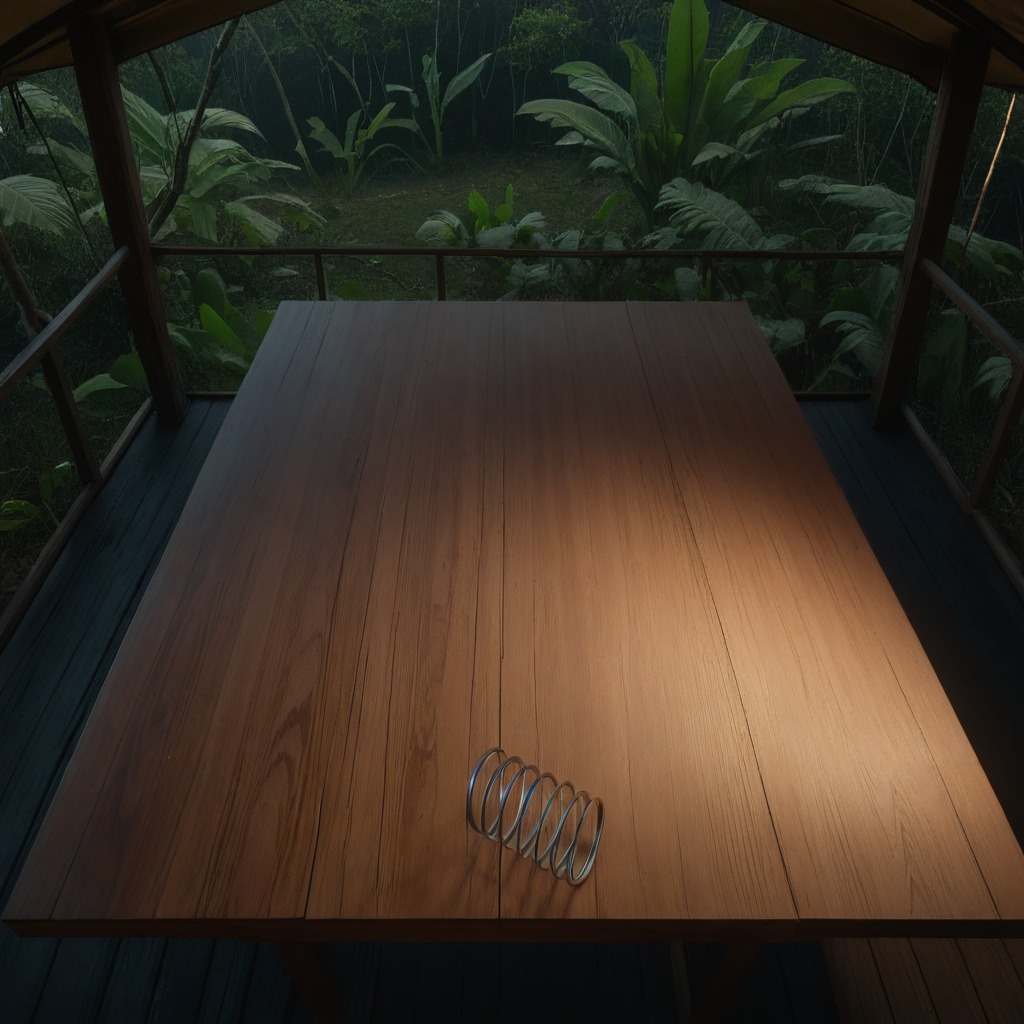
A coiled metal spring is lying on a wooden table.